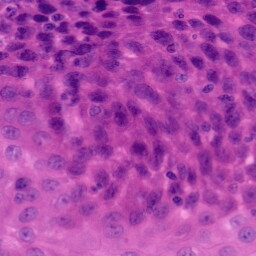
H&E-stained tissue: Tonsil